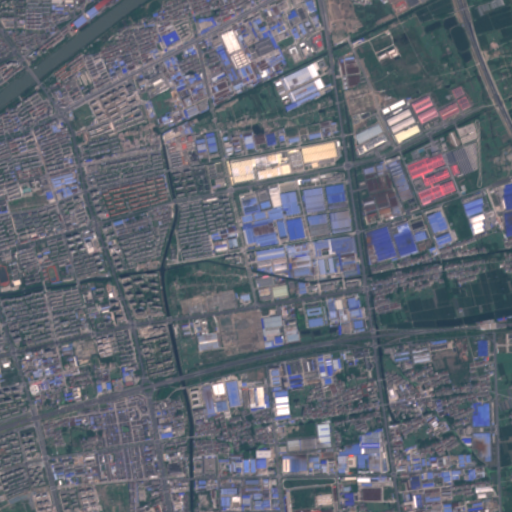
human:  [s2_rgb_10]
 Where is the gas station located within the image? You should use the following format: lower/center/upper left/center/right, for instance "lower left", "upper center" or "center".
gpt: The gas station is located in the center left of the image.
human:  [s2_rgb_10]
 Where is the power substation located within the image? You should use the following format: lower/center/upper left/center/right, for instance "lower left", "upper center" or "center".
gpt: The power substation is located in the upper center of the image.
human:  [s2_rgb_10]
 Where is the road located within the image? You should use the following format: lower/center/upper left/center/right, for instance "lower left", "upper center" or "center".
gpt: There is no road in the image.